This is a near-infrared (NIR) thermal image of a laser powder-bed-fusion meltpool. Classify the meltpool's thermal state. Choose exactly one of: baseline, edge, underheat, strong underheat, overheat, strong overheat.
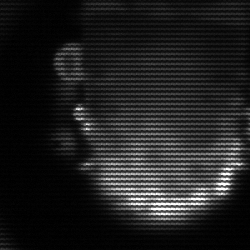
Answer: baseline